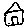
Label: house